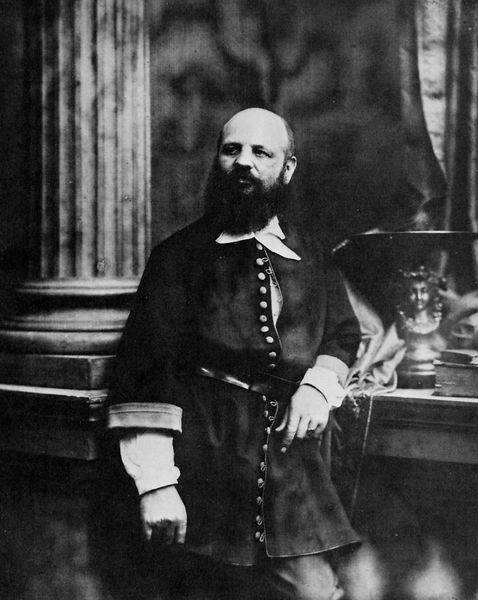
Titel: Selbstporträt
Künstler: Andrè Adolphe Eugené Disdéri
Standort: Paris
Institution: Bibliothèque Nationale.
Schlagwörter: dunkel, hand, kopf, mann, schatten, weiß, finger, frau, geste, grau, hell, hintergrund, licht, marmor, mund, nase, ohr, raum, schwarz, säule, tisch, zimmer, blick, gürtel, schal, tuch, malerei, muster, rock, schleife, anzug, bart, hemd, hose, jacke, regal, schnurrbart, wand, arm, augen, falten, gesicht, kragen, stehen, vollbart, ärmel, bild, bildnis, herr, hände, portrait, porträt, spiegel, vorhang, rauch, figur, gewand, mantel, stehend, stehender, stoff, adel, frontal, knopf, lippen, ohren, kamin, engel, skulptur, statue, lächeln, bücher, russland, lehnen, kaiser, spitz, zeigefinger, dichter, büste, glatze, halstuch, angelehnt, mimik, geländer, knöpfe, fliege, ring, geschlossen, foto, fotografie, photographie, offen, buch, balustrade, schwarz-weiss, seite, uniform, soldat, gestik, herrscher, statuette, halbglatze, pult, photo, halbprofil, hellgrau, aufgestützt, kanneluren, russe, basis, säulenbasis, fotographie, aufschlag, ablage, zar, studio, russisch, baart, überlegen, kanellur, base, frauenkopf, reflet, glatzkopf, altmodisch, hemdärmel, kosake, blickk, halbglatze glatze, lächelm, rednerpult, photp, wuls, glanze